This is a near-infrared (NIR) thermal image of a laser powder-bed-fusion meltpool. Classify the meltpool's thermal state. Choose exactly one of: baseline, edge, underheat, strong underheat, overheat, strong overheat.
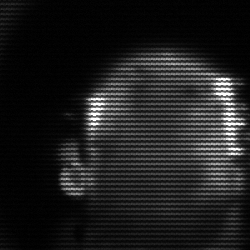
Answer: baseline